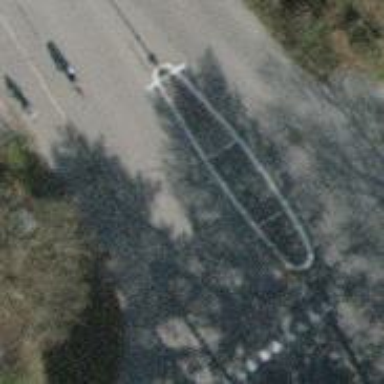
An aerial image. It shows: Uncontrolled road crossing with pedestrian island.